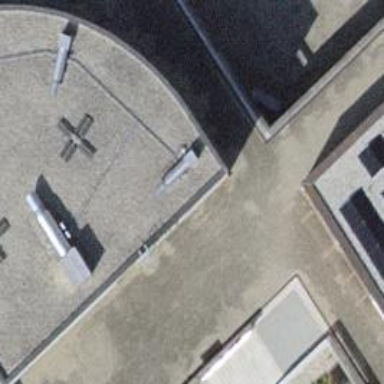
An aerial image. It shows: University building with flat roof.